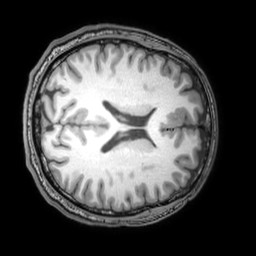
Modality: T1w
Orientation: axial
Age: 32
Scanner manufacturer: philips
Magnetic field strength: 3 T
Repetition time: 0.007 s
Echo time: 0.003501 s